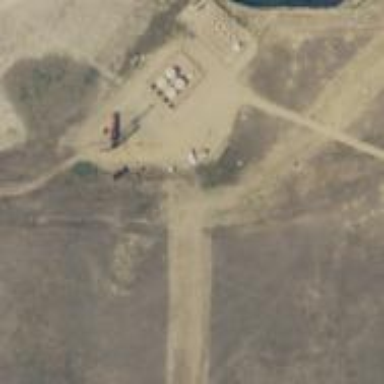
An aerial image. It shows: Petroleum well.